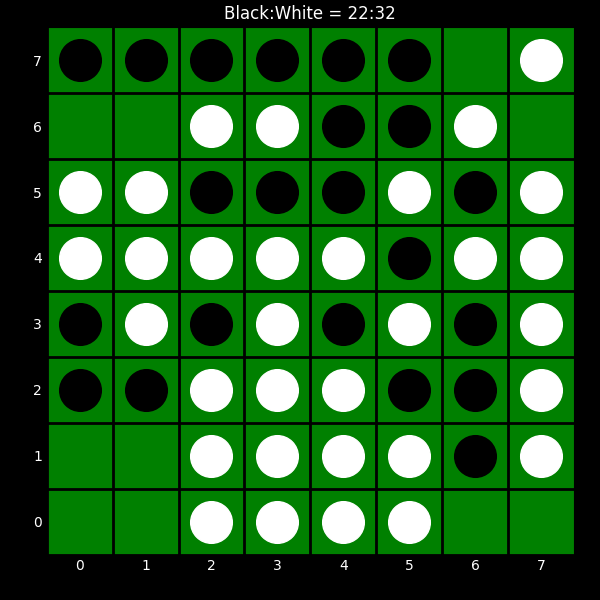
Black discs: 22
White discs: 32